Question: When i try to save an image in NSUserDefaults, the app crashed with this error.
Why? Is it possible to save an image with NSUserDefaults? If not, then how do I save the image?
Image...

Code...
'''
var image1:UIImage = image1
var save1: NSUserDefaults = NSUserDefaults.standardUserDefaults()
save1.setObject(Info.Image1, forKey: "Image1")
save1.synchronize()
'''
Log error...
> libc++abi.dylib: terminating with uncaught exception of type NSException
(lldb)
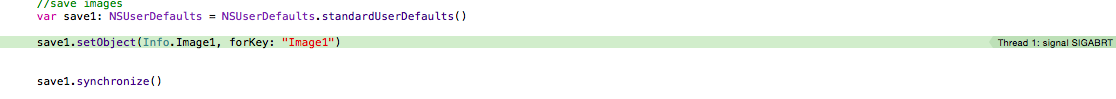
Answer: 'NSUserDefaults' isn't just a big truck you can throw anything you want onto. It's a series of tubes which only specific types.
What you can save to 'NSUserDefaults':
- 'NSData'- 'NSString'- 'NSNumber'- 'NSDate'- 'NSArray'- 'NSDictionary'
If you're trying to save anything else to 'NSUserDefaults', you typically need to archive it to an 'NSData' object and store it (keeping in mind you'll have to unarchive it later when you need it back).
---
There are two ways to turn a 'UIImage' object into data. There are functions for creating a PNG representation of the image or a JPEG representation of the image.
For the PNG:
'''
let imageData = UIImagePNGRepresentation(yourImage)
'''
For the JPEG:
'''
let imageData = UIImageJPEGRepresentation(yourImage, 1.0)
'''
where the second argument is a 'CGFloat' representing the compression quality, with '0.0' being the lowest quality and '1.0' being the highest quality. Keep in mind that if you use JPEG, each time you compress and uncompress, if you're using anything but '1.0', you're going to degrade the quality over time. PNG is lossless so you won't degrade the image.
To get the image back out of the data object, there's an 'init' method for 'UIImage' to do this:
'''
let yourImage = UIImage(data:imageData)
'''
This method will work no matter how you converted the 'UIImage' object to data.
In newer versions of Swift, the functions have been renamed, and reorganized, and are now invoked as:
For the PNG:
'''
let imageData = yourImage.pngData()
'''
For the JPEG:
'''
let imageData = yourImage.jpegData(compressionQuality: 1.0)
'''
Although Xcode will autocorrect the old versions for you